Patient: sex F, age 56
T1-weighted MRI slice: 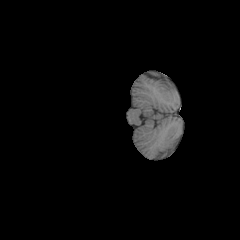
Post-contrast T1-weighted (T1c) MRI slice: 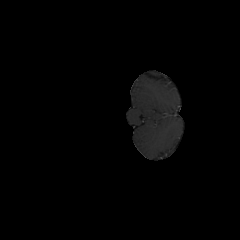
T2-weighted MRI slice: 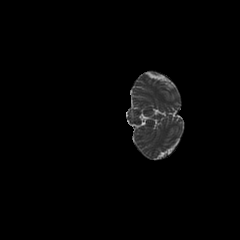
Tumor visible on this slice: no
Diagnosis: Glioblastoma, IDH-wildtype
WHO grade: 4